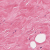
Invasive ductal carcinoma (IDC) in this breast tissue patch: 0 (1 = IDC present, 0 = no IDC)